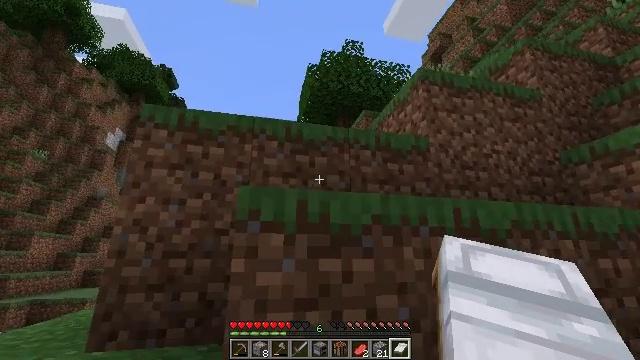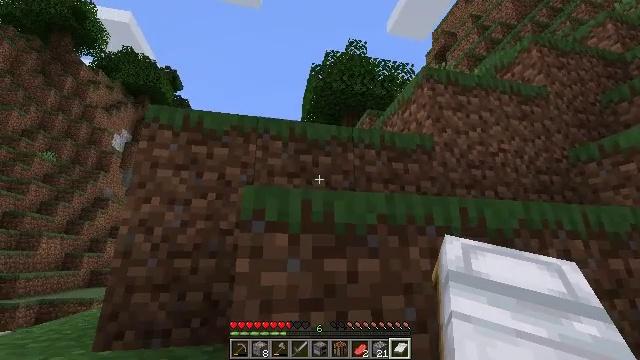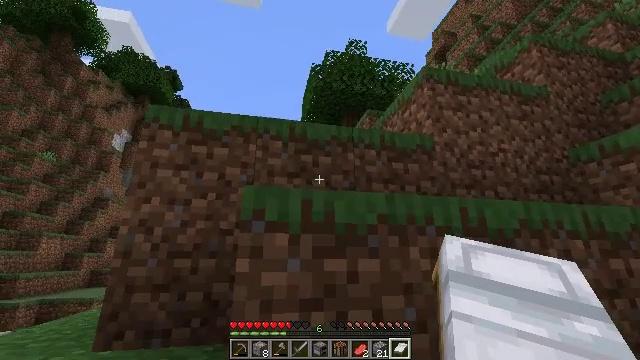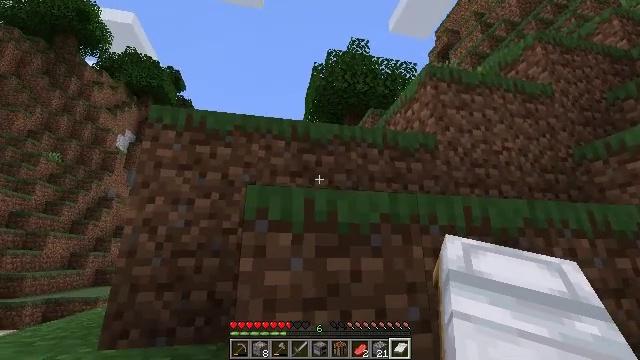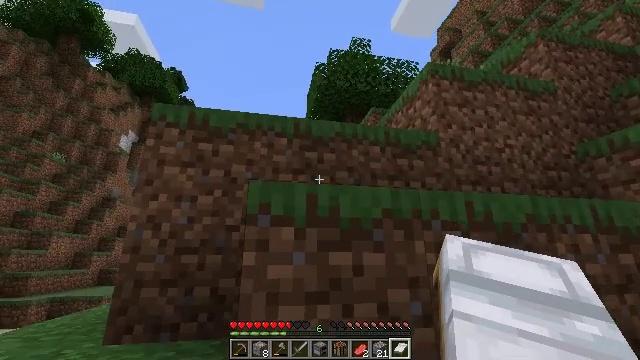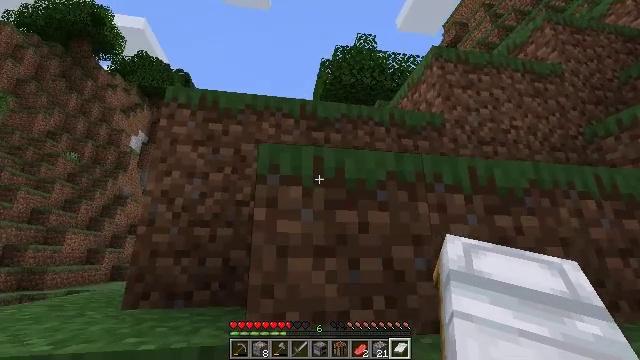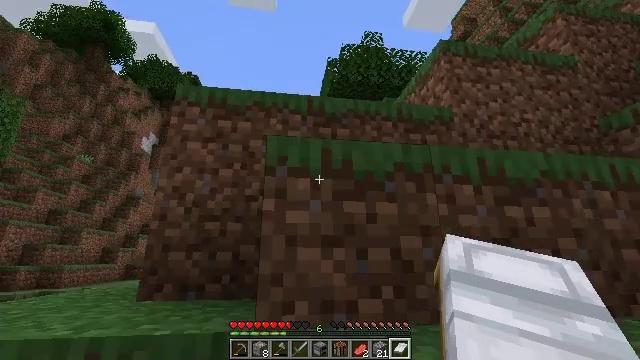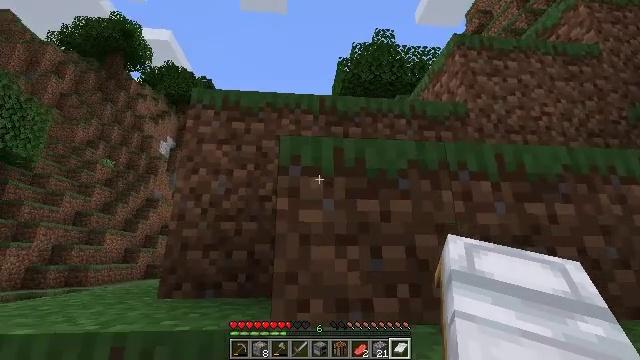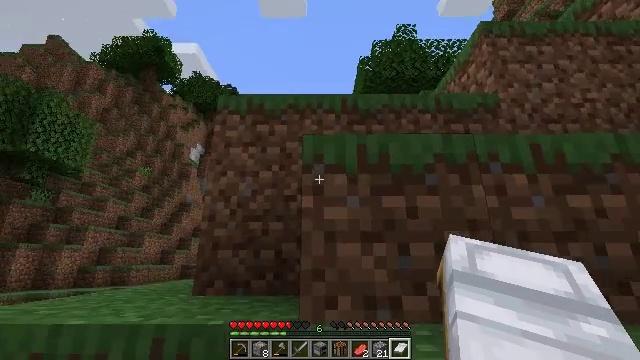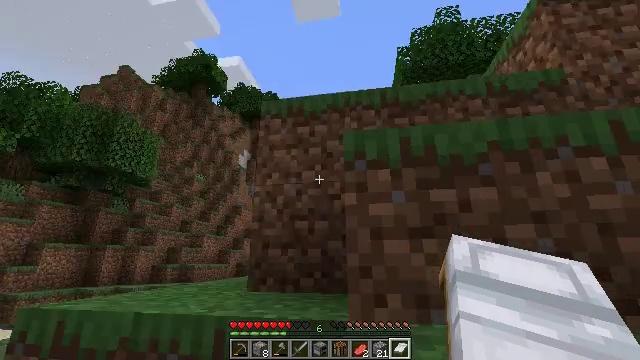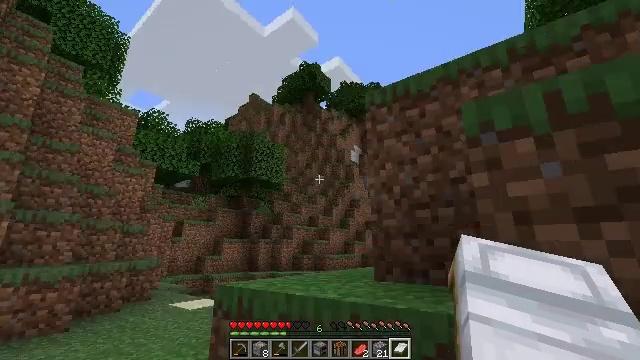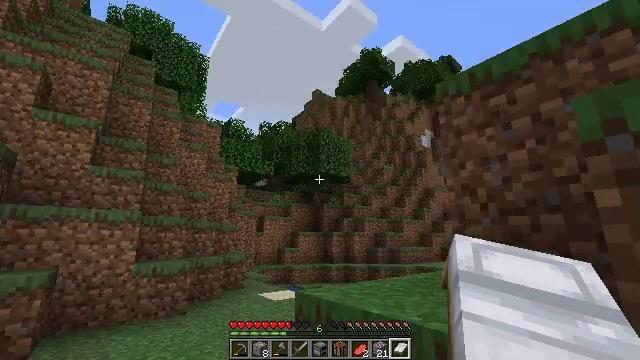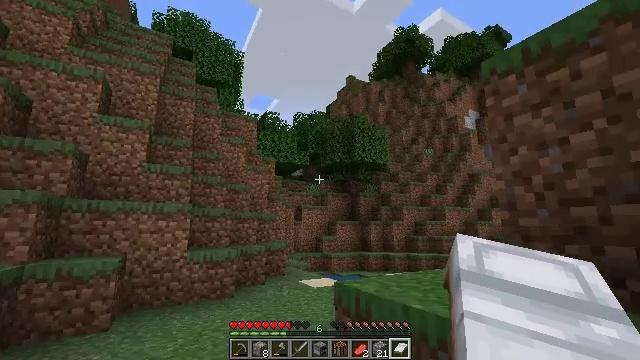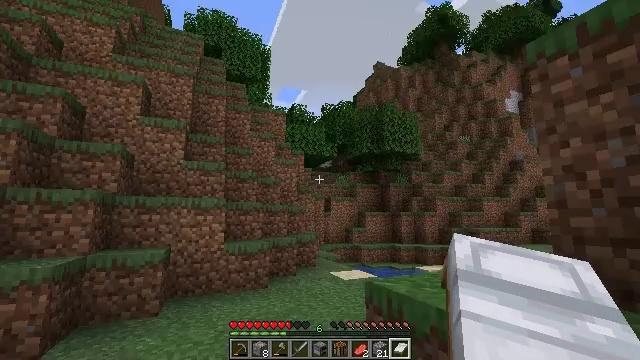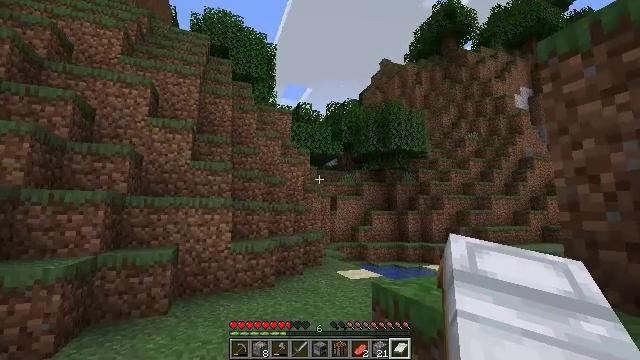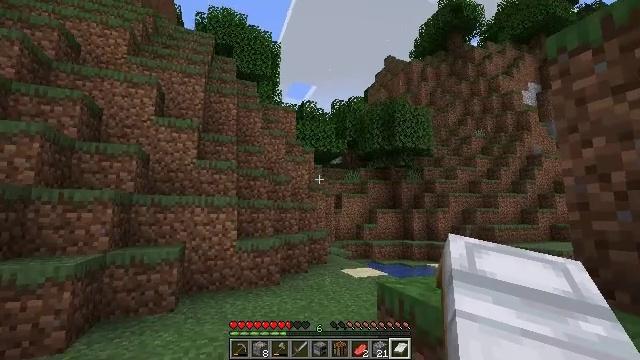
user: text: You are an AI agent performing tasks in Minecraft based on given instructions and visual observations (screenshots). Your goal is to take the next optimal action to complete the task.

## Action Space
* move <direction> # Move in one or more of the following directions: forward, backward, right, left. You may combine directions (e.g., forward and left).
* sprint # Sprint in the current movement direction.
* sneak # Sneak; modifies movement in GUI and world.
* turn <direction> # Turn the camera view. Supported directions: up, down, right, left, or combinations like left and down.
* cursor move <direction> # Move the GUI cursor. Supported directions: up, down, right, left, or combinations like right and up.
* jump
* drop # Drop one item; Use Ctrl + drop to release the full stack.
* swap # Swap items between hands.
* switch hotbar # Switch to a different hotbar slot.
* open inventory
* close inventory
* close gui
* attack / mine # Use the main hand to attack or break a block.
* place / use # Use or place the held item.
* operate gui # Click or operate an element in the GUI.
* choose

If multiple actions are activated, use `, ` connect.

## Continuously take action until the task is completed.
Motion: motion action
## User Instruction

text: Drop a white bed.
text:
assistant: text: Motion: no_op
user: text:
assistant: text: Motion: no_op
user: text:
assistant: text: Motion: sneak
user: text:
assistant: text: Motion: sneak
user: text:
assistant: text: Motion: sneak, turn left
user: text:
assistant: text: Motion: sneak, turn left
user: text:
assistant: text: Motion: sneak, turn left
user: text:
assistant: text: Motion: sneak, turn left
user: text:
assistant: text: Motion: turn left
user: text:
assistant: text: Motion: turn left and down
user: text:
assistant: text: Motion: turn left and down
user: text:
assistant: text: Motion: turn left and down
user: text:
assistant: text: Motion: turn left and down
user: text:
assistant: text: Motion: turn left
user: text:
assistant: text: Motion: turn left
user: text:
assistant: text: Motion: sprint, turn left
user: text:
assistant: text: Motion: sprint, turn left
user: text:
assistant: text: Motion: sprint
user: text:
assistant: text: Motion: sprint
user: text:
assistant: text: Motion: sprint
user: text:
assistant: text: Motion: sprint
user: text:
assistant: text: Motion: sprint
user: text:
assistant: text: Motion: sprint
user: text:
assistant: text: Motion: sprint
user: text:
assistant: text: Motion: sprint, drop
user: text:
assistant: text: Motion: sprint
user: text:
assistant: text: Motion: move forward, sprint
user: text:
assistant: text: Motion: move forward, sprint
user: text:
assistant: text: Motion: move forward, sprint
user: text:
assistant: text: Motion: sprint